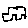
Label: car